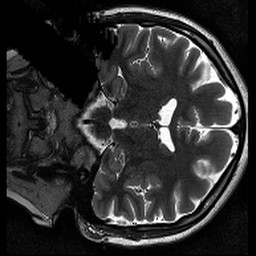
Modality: T2w
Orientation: coronal